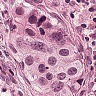
Metastatic tissue present: yes